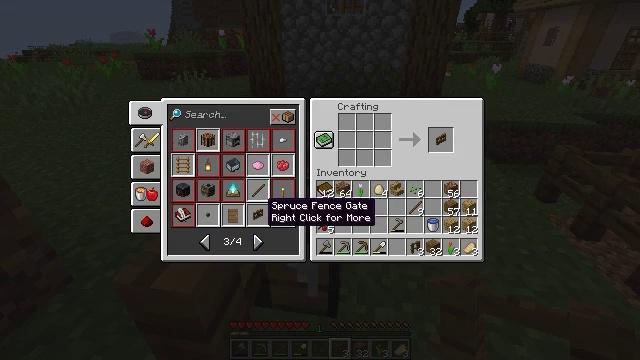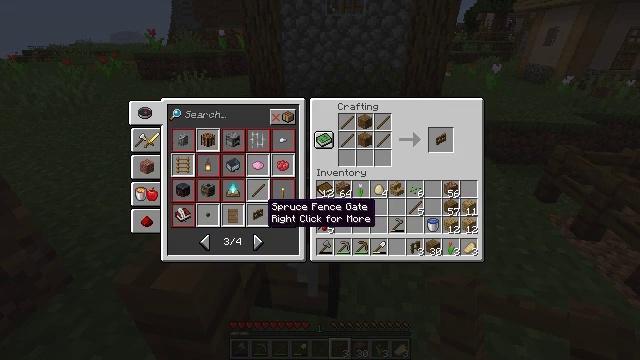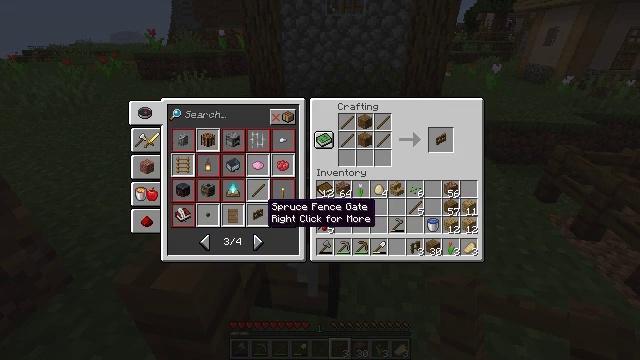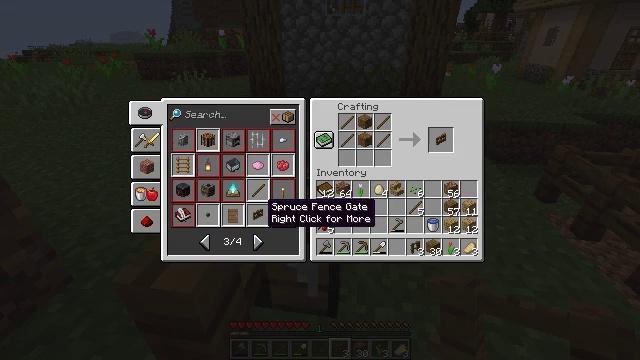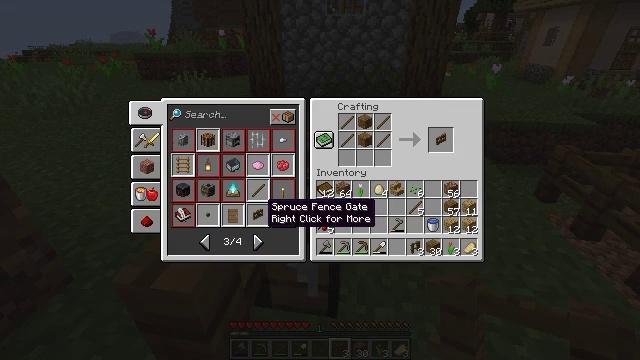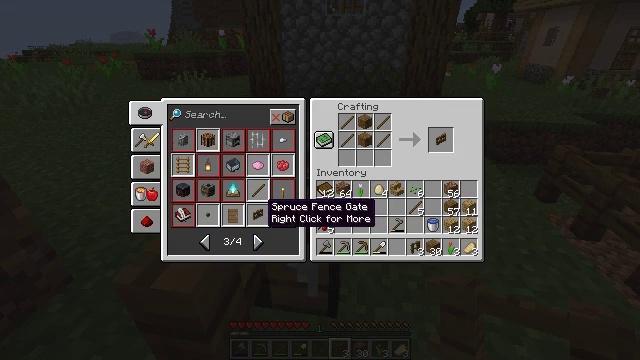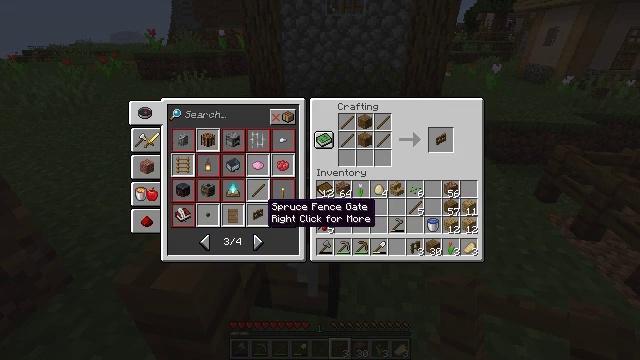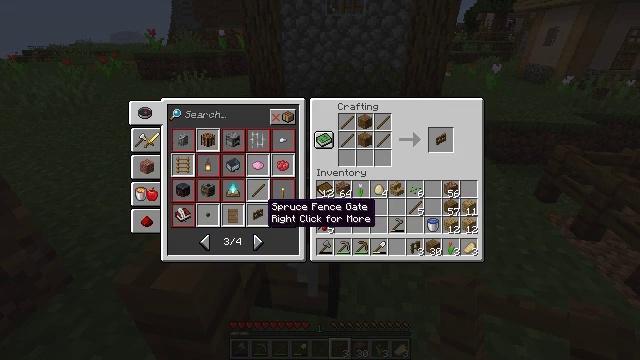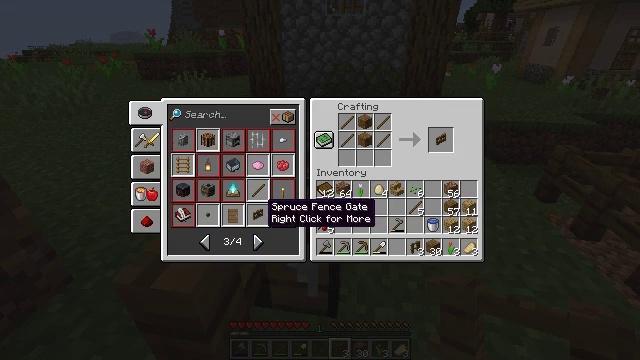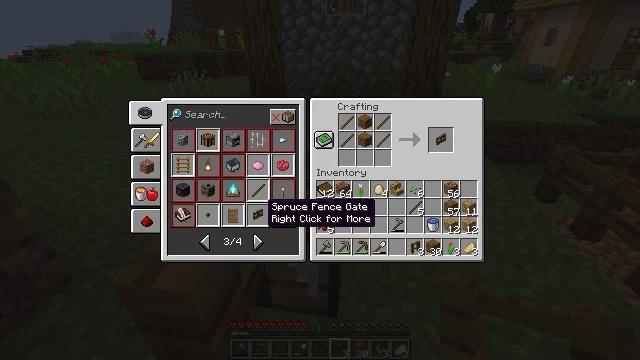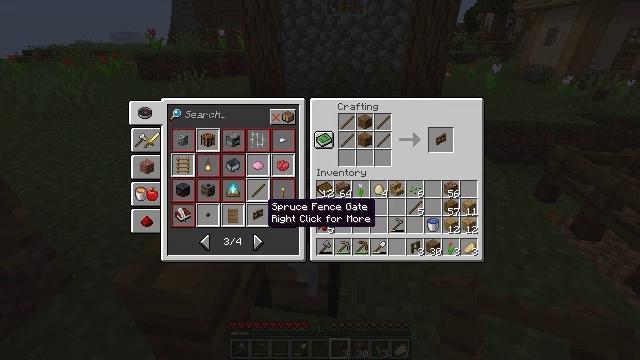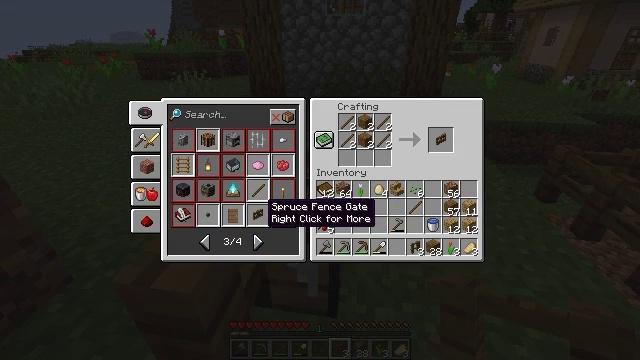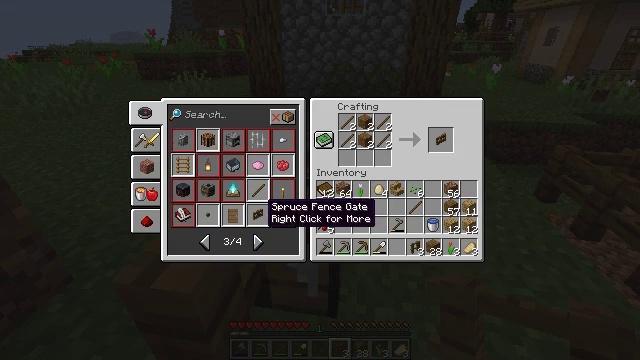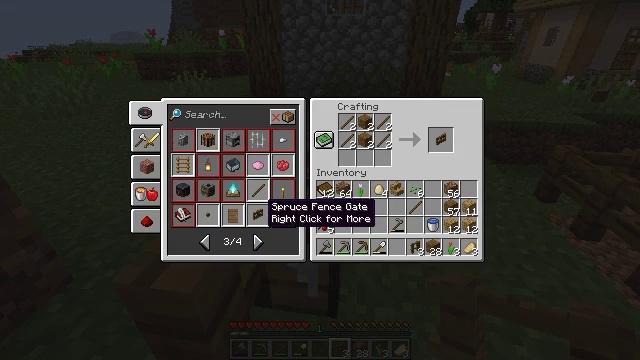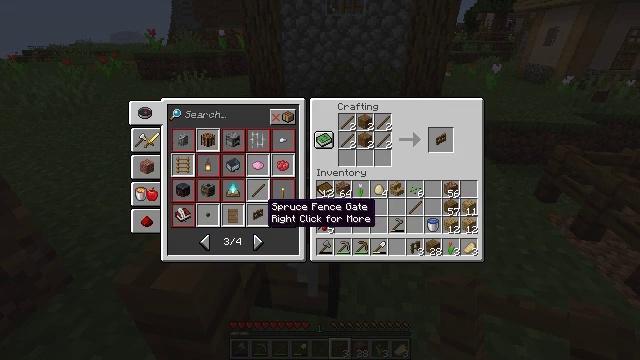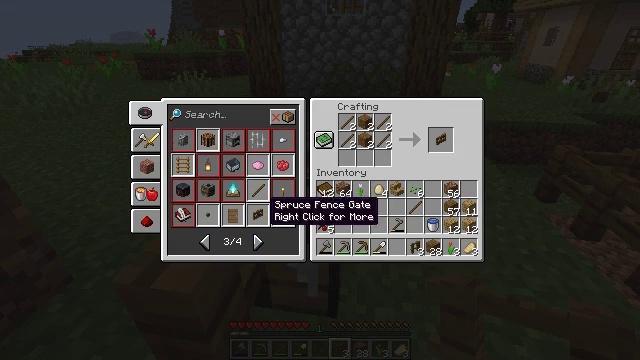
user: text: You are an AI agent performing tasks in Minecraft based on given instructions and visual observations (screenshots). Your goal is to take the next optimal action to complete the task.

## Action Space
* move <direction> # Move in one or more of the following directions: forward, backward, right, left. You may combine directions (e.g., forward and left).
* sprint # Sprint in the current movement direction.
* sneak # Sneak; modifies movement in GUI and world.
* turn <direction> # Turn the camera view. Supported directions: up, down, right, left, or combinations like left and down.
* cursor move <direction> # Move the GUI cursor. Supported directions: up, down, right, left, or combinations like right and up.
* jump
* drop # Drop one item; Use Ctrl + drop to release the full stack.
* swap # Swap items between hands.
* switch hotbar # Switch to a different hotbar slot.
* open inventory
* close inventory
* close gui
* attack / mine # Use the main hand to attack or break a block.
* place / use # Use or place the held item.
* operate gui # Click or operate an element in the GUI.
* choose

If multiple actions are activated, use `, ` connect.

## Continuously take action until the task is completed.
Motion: motion action
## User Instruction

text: Combine sticks and spruce planks to craft a spruce fence gate.
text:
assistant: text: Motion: no_op
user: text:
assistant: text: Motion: no_op
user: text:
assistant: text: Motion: no_op
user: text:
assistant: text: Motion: no_op
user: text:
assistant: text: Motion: operate gui
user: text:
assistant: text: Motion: operate gui
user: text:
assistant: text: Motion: operate gui
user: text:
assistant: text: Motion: no_op
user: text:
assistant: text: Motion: no_op
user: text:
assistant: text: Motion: no_op
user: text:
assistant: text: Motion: no_op
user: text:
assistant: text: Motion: no_op
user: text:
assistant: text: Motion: no_op
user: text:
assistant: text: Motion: no_op
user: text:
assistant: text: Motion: no_op
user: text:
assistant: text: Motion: cursor move right and up
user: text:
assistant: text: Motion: cursor move right and up
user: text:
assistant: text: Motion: no_op
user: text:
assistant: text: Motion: cursor move right
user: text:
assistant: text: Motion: cursor move right and up
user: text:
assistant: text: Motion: cursor move right and up
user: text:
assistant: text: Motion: cursor move right and up
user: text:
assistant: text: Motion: cursor move right and up
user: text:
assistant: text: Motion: cursor move right
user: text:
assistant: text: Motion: no_op
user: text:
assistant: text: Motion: cursor move right
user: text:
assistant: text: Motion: no_op
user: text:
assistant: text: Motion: cursor move right
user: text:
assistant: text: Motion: cursor move right
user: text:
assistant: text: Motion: no_op